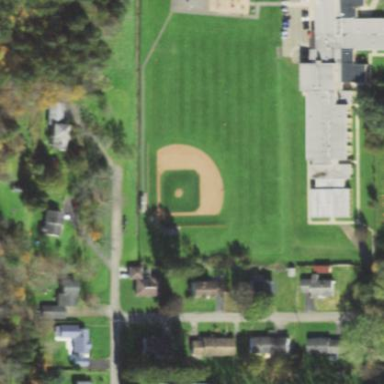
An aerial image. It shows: Baseball pitch for leisure and sports activities.